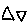
Label: triangle